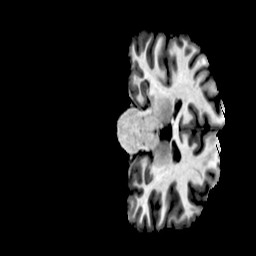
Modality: T1w
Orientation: coronal
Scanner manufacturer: ge
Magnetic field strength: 3 T
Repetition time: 0.00766 s
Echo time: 0.003476 s